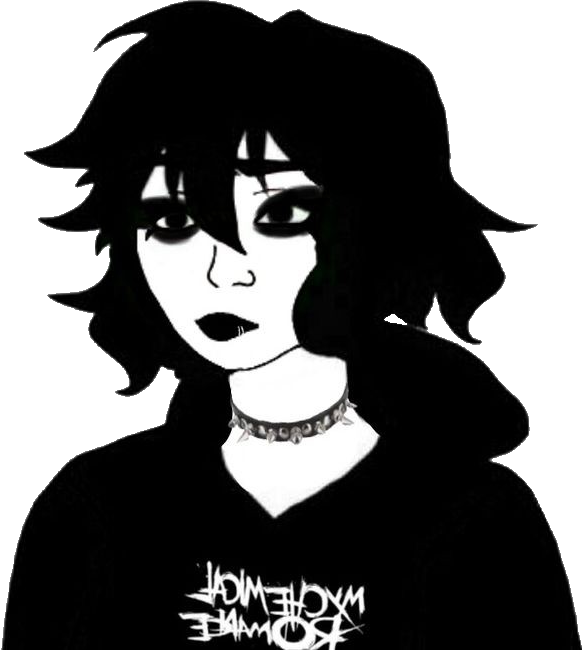
Label: 5_Doomer_Girl